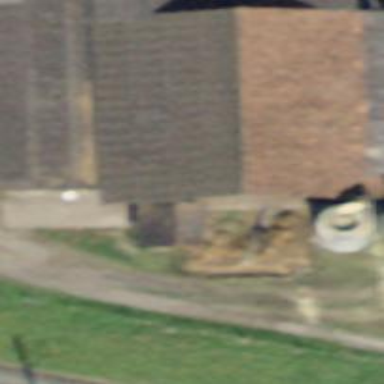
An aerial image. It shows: Rural barn.